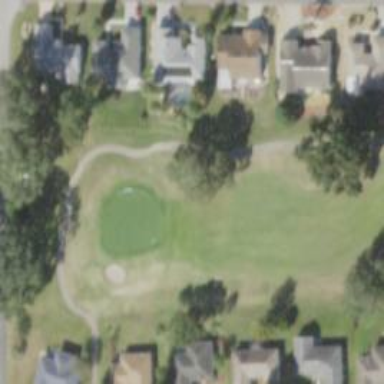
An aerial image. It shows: Path designated for golf carts.